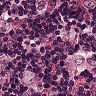
Metastatic tissue present: yes